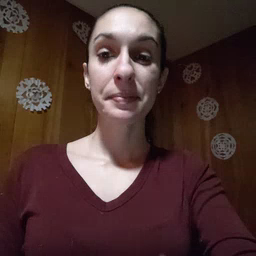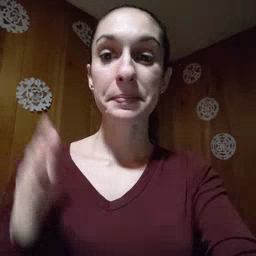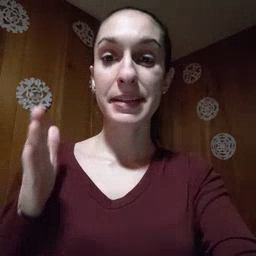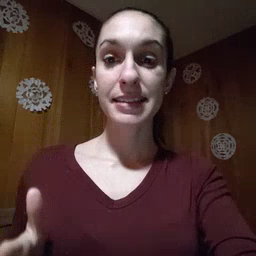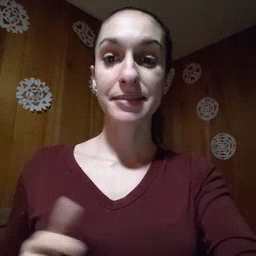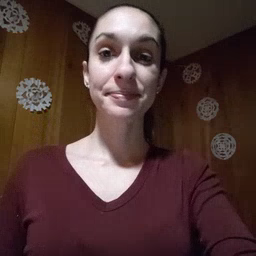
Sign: beside